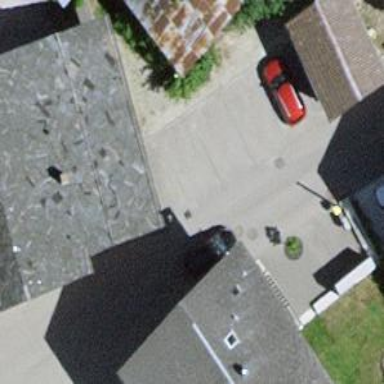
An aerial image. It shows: Post box.